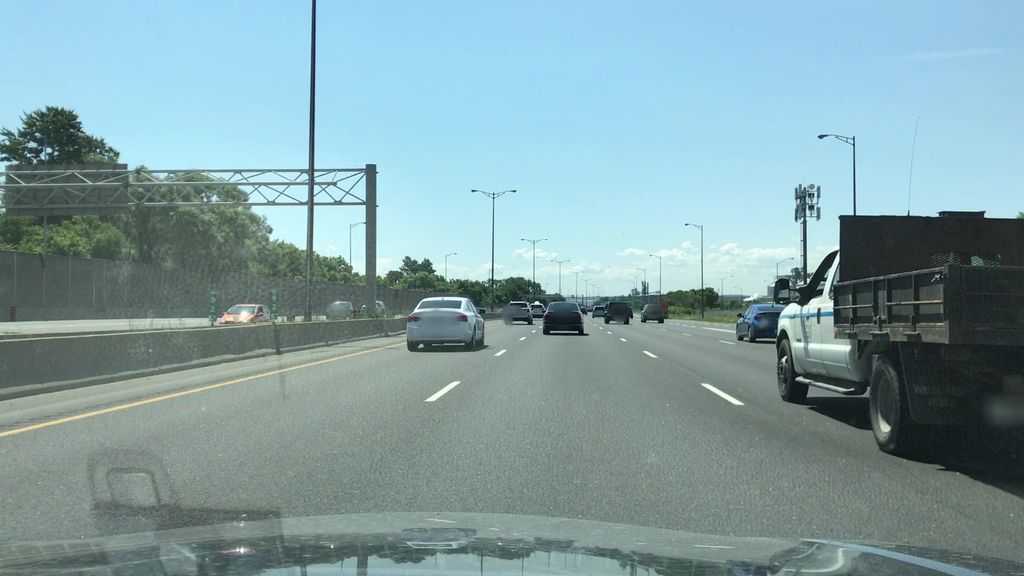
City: hamilton